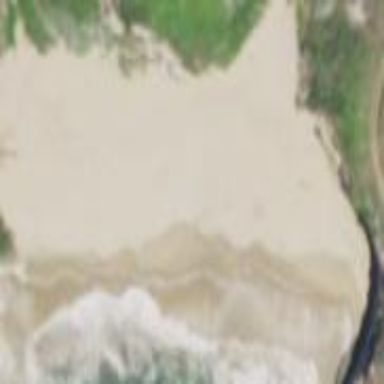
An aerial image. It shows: Beautiful beach with natural surroundings.